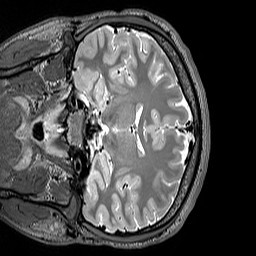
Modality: T2w
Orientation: coronal
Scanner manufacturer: siemens
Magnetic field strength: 3 T
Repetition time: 3.2 s
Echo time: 0.406 s